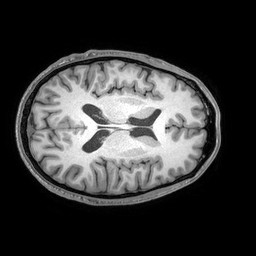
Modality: T1w
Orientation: axial
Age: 27
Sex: male
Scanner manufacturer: philips
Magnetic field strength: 3 T